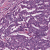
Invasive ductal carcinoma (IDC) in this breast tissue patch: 1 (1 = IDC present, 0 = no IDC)